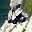
Label: 6